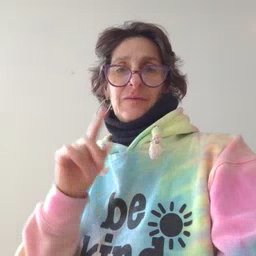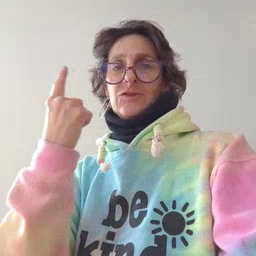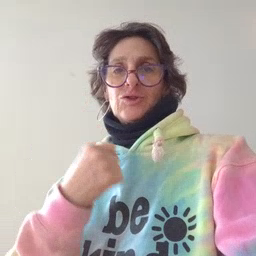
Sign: first